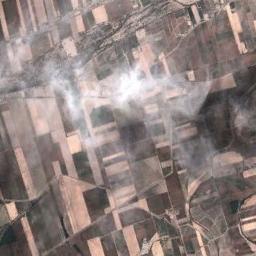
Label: cloud